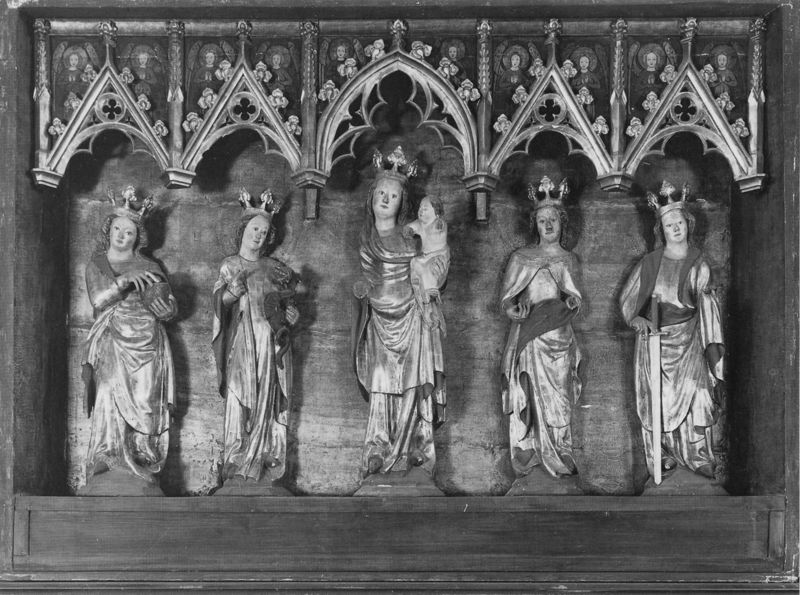
Titel: Retabel der Gemeinde Rathenow (Ev. Gemeinde St. Marien-Andreas)
Schlagwörter: gruppe, hand, frauen, frau, holz, arm, arme, falten, sockel, stein, hände, kirche, gewand, kind, mutter, gotik, krone, engel, skulptur, baby, figuren, detail, podest, fotografie, gefäß, buch, vergoldet, schwert, altar, schnitzerei, kasten, skulpturen, gotisch, spitzbogen, jesus, mittelalter, baldachin, könige, königin, heilige, maria, madonna, magdalena, mutter gottes, schrein, drachen, geschnitzt, schnitzen, insignien, maßwerk, kronen, fialen, jesuskind, barbara, katharina, gaben, jungfrauen, lindenholz, kron, margarethe, h#nde, heiölige, jingfrauen, steinpl